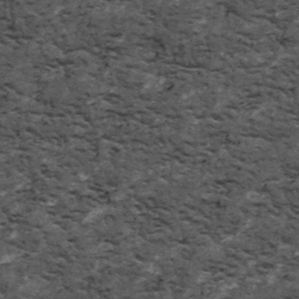
Label: frost